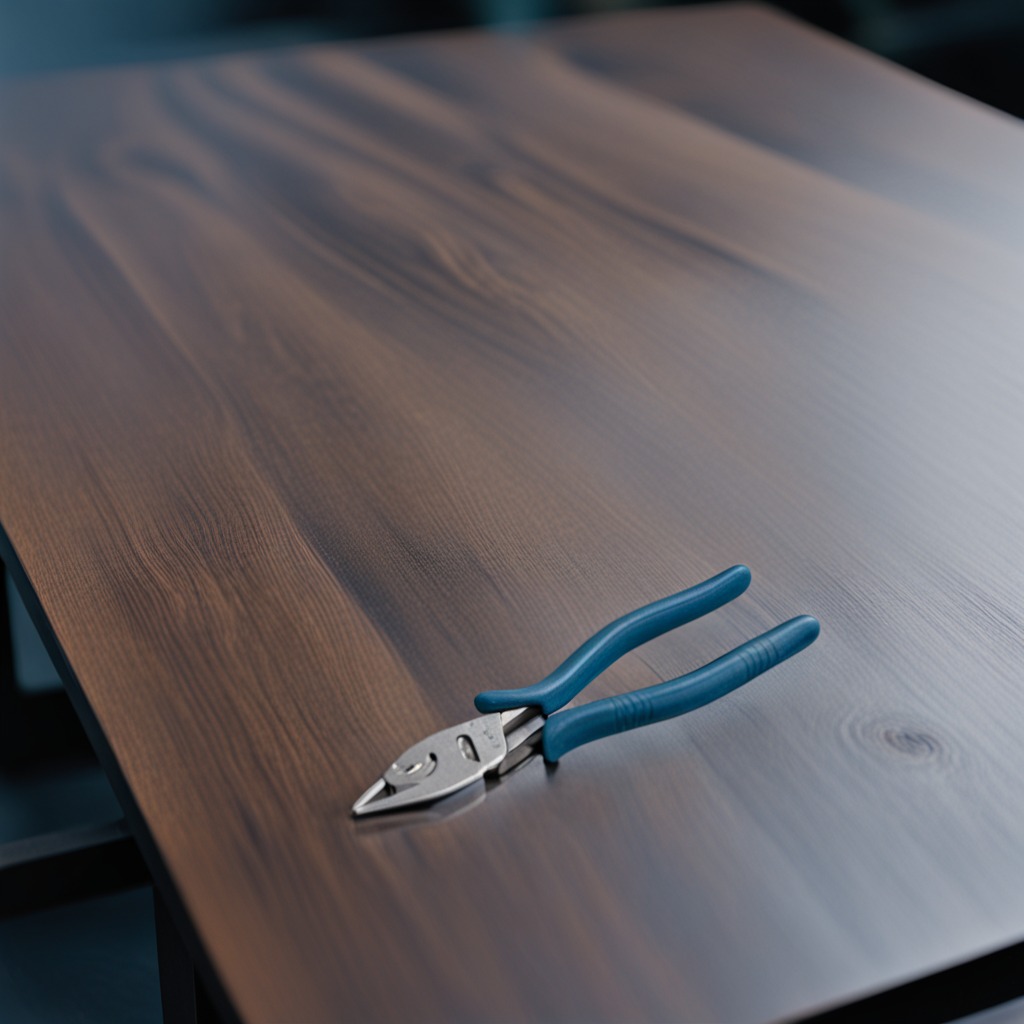
A plier is lying on the table with faint burn marks in a small garage at twilight.